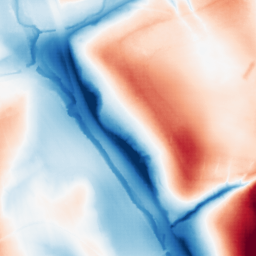
Category: classical
Decomposition family: gaussian_anisotropic
Decomposition parameters: sigma_x: 50
sigma_y: 5
Upsampling method: sinc_hamming
Upsampling parameters: scale: 8
kernel_size: 16
Upsampling scale: 8